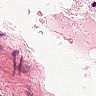
Metastatic tissue present: no